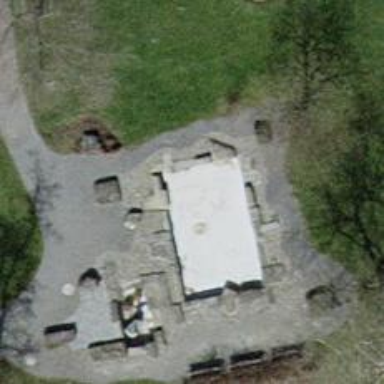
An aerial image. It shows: Beautiful fountain.